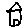
Label: house